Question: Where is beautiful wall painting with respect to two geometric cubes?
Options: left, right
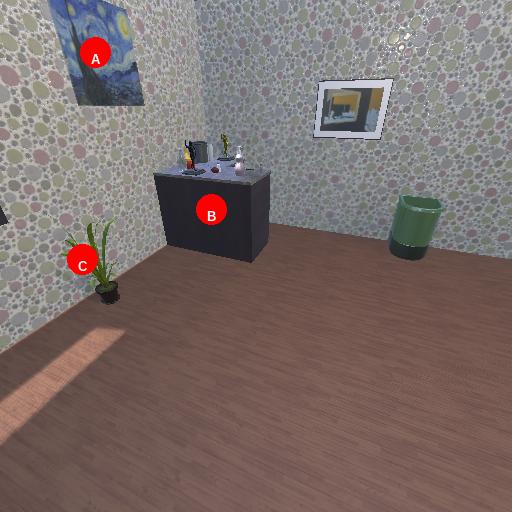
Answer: left